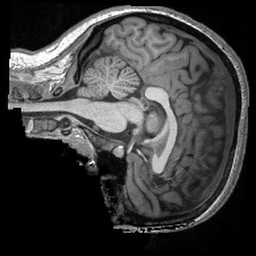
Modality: T1w
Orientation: sagittal